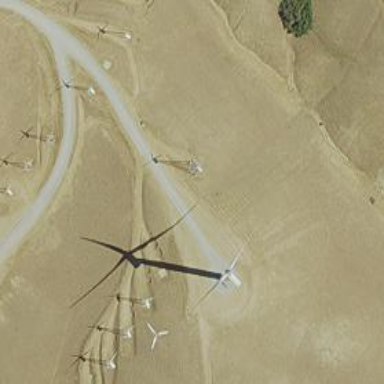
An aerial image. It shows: Wind turbine generating power.